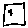
Label: square